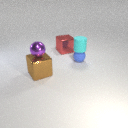
small purple metal sphere above large brown metal cube